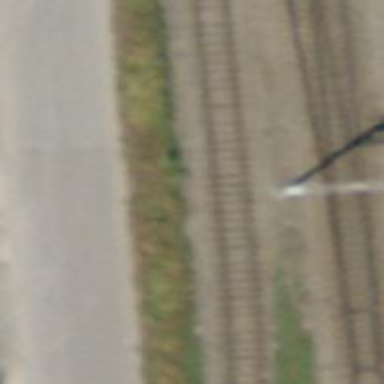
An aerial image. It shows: Yard with single rail track. The railway track is electrified with contact line for service purposes.